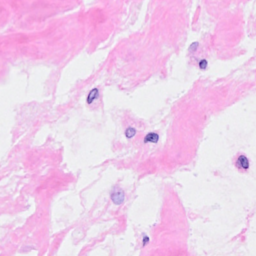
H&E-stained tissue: Breast